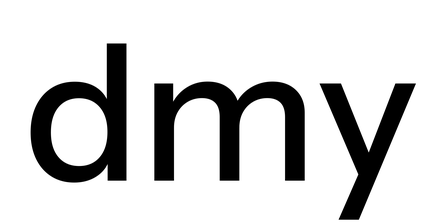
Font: InstrumentSans_Medium